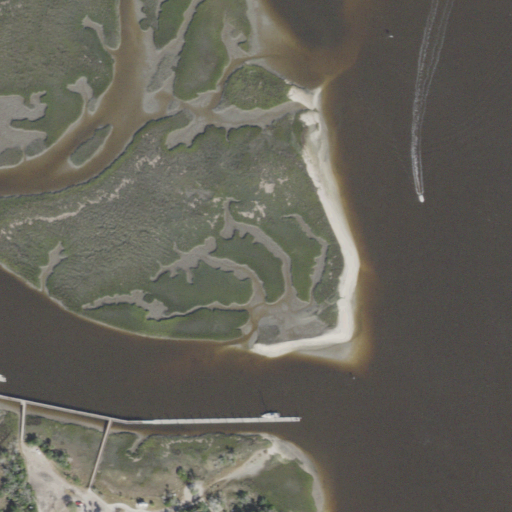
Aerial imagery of island in Florida named Sisters Island containing herbaceous wetlands, open water, low intensity development, open development, and medium intensity development